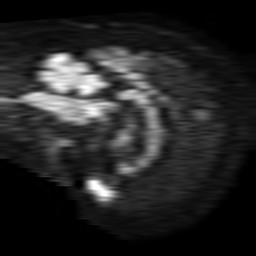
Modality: TRACE
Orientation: sagittal
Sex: female
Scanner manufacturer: philips
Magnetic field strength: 1.5 T
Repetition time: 3.395 s
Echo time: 0.06922 s